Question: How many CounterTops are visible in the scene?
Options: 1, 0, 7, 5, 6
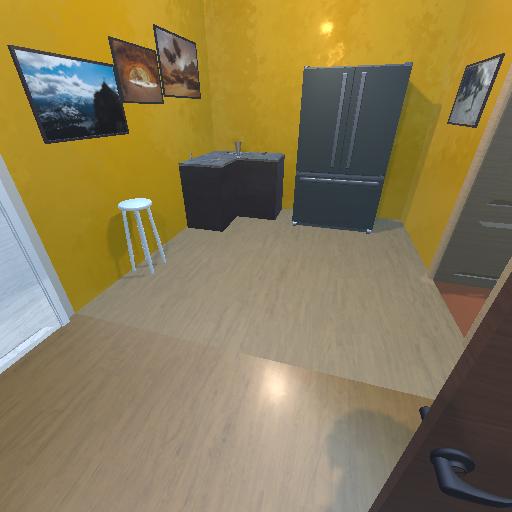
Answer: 1